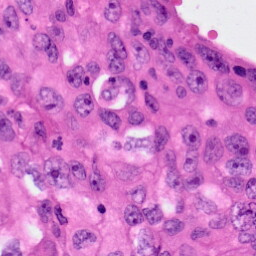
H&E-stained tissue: Lung